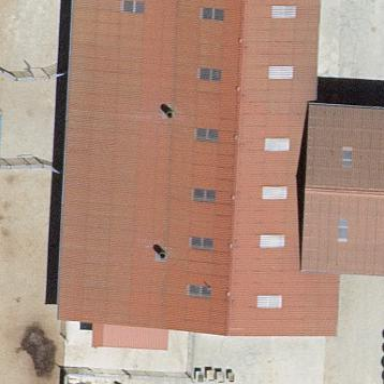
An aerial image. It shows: Barn.